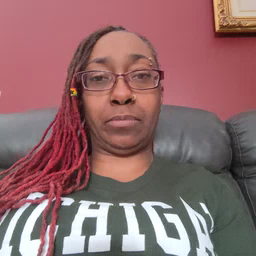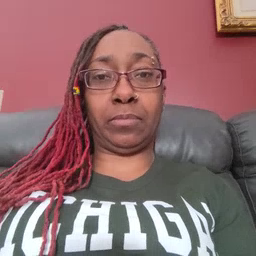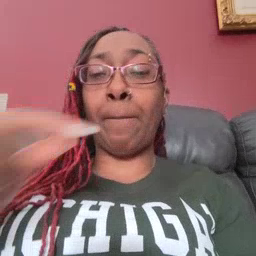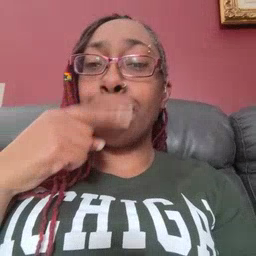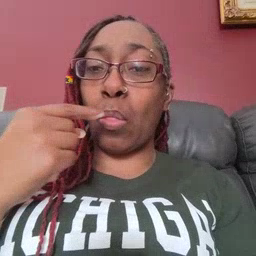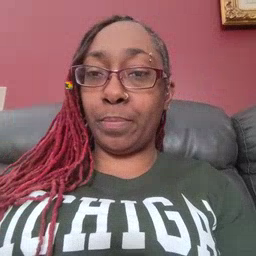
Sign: mouth